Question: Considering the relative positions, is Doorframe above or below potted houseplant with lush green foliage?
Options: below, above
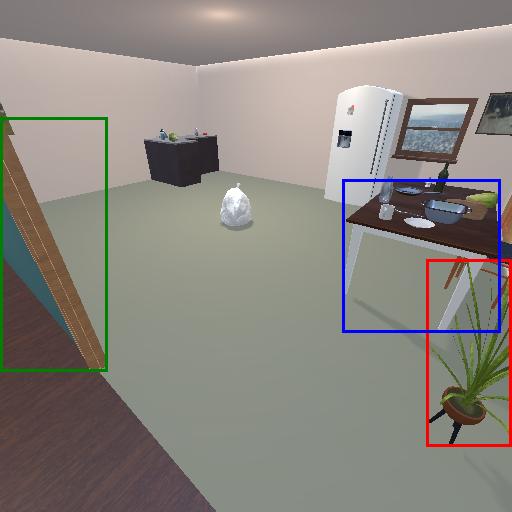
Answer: below